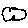
Label: cloud